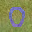
Label: 0